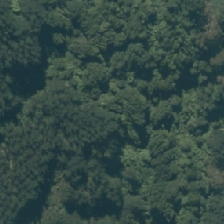
Land cover: indigenous_forest